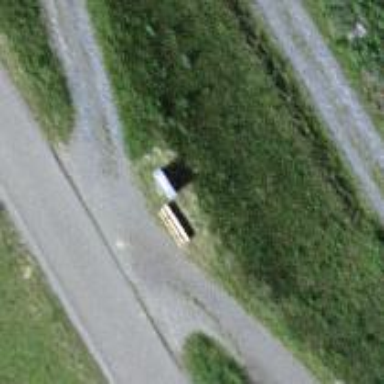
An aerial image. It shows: Bench.